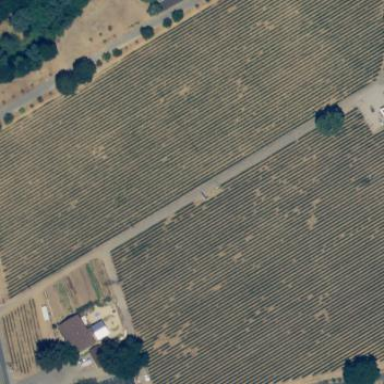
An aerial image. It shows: Vineyard with wine grapes as the crop.